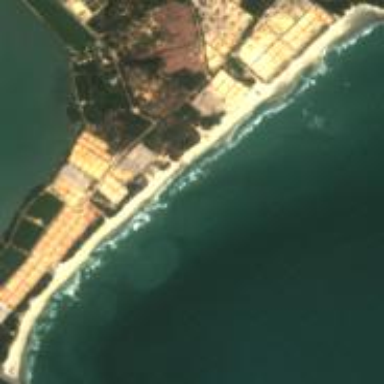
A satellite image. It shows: Scenic beach with natural beauty.